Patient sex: M
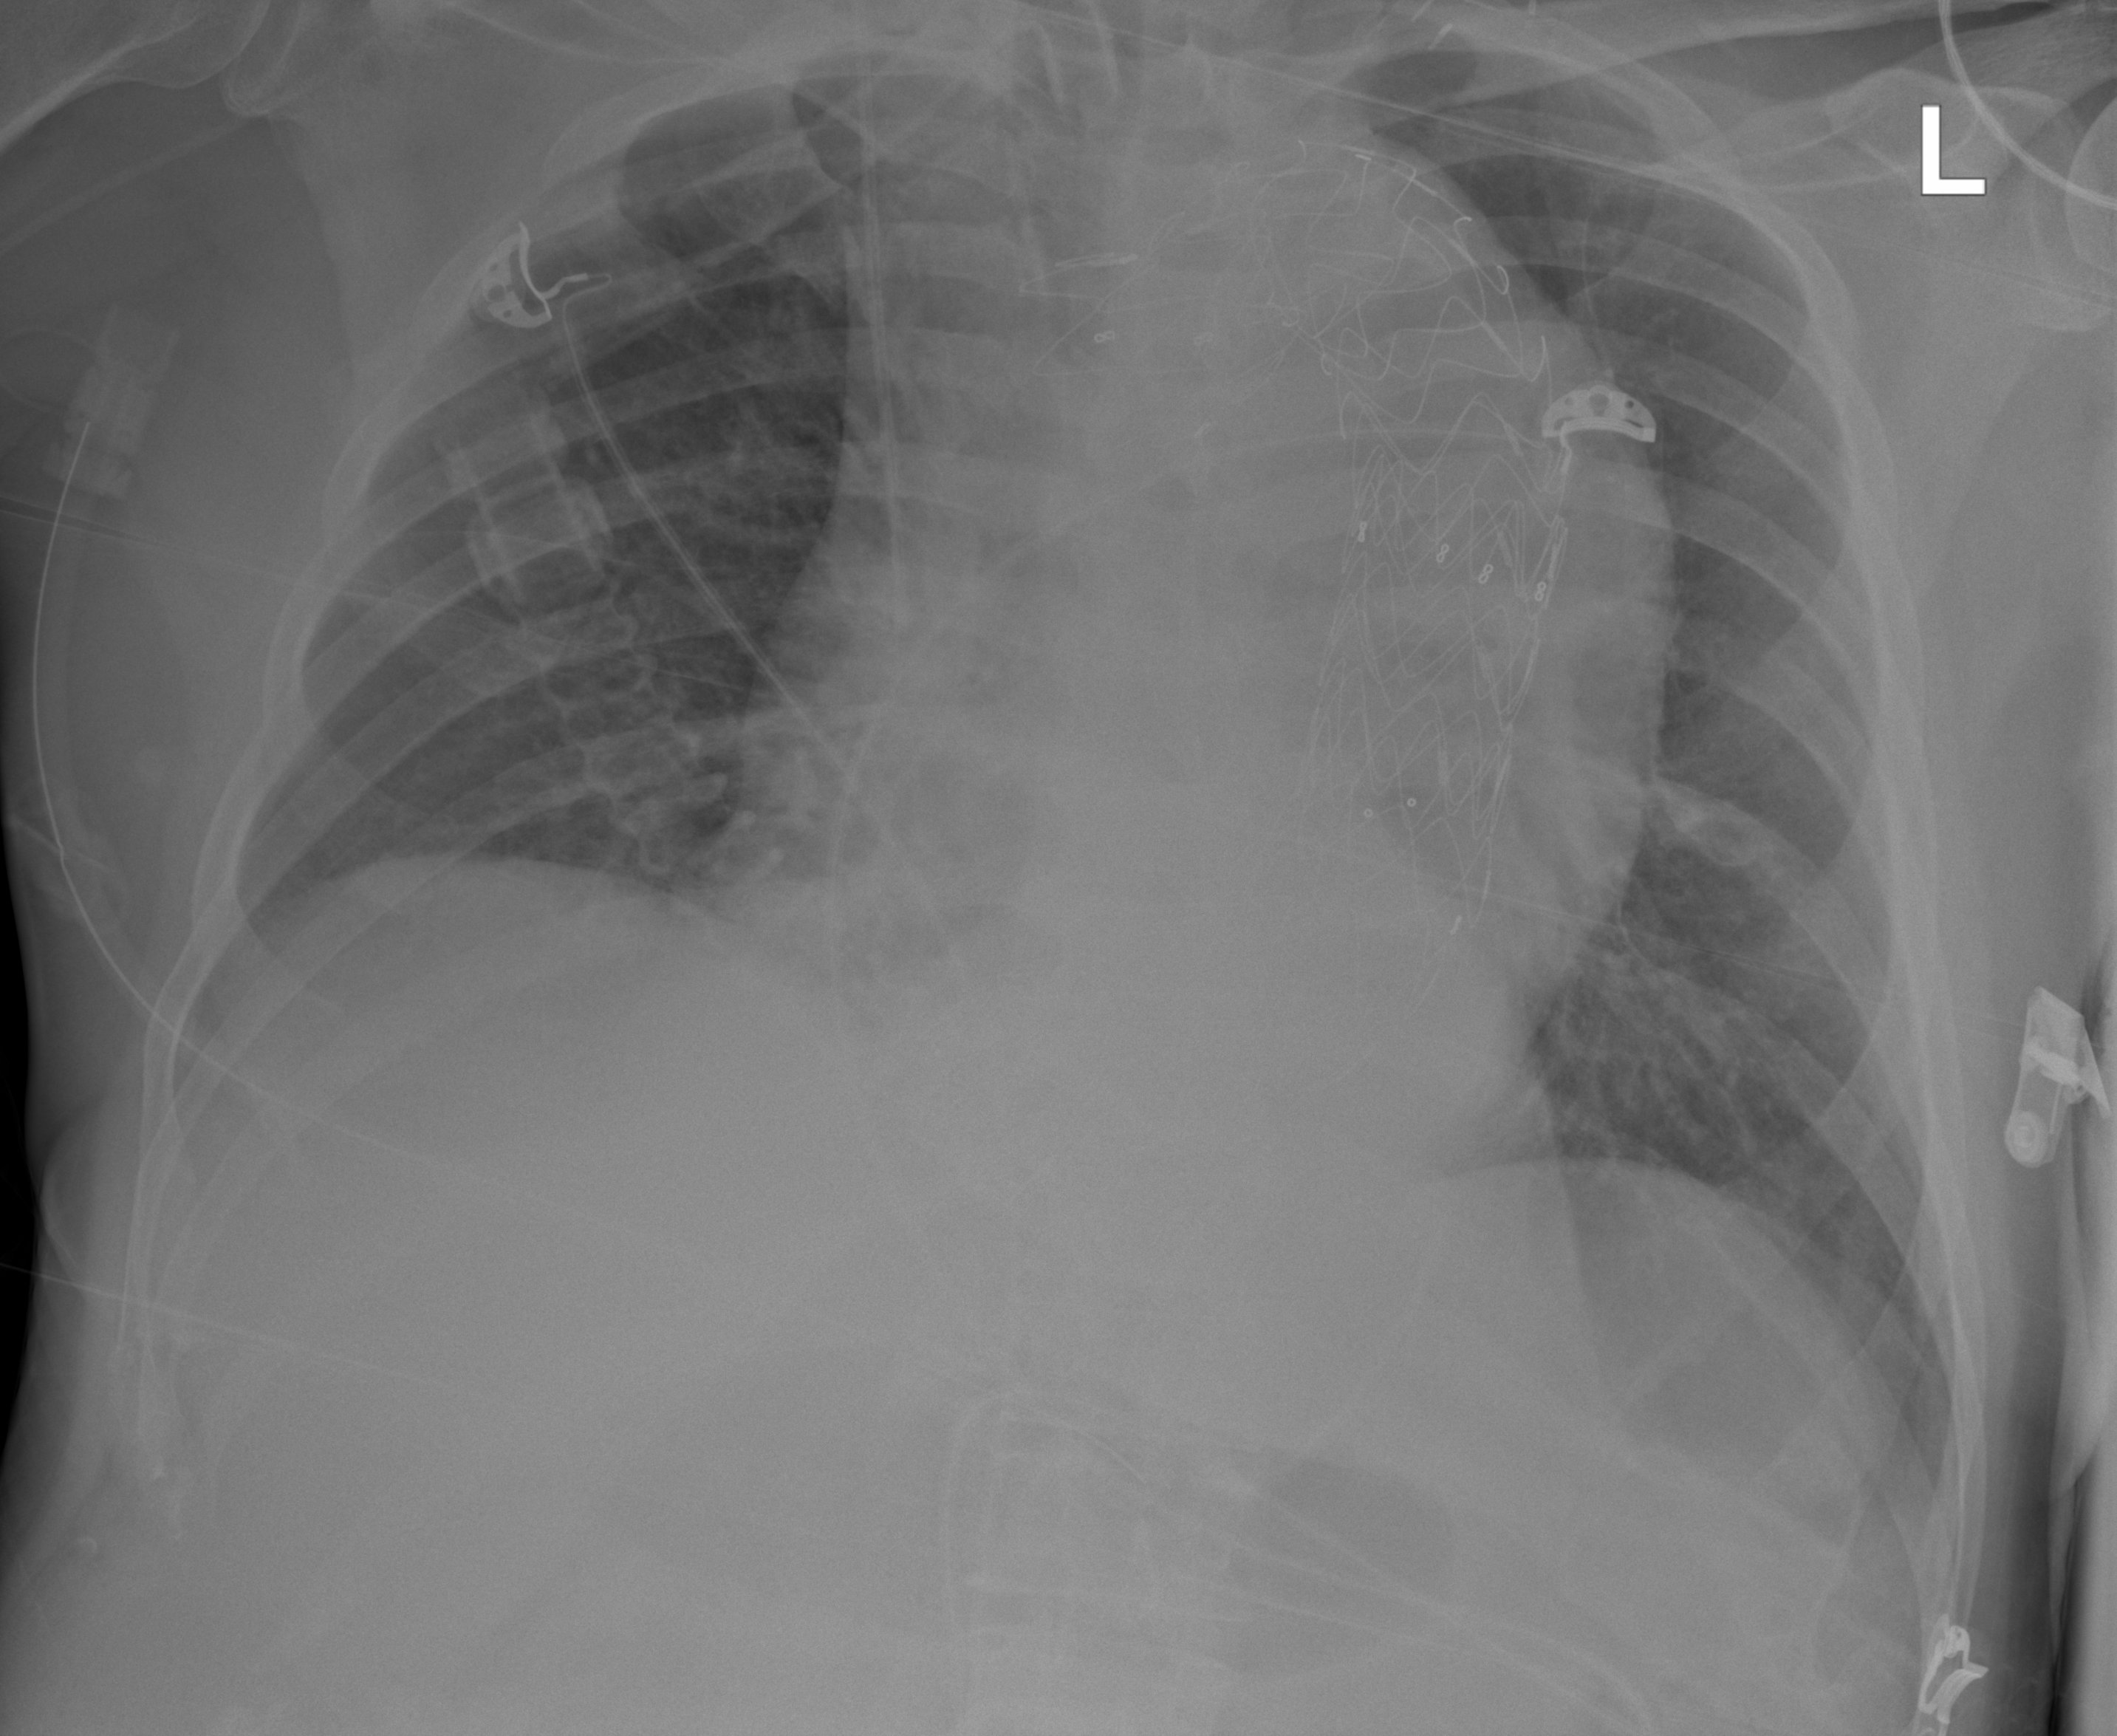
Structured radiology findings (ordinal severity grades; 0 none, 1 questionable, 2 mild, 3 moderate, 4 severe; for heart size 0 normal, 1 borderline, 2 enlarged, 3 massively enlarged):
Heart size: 2
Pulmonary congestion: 2
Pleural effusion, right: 0
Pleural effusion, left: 0
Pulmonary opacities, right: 0
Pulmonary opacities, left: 2
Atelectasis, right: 1
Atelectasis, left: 3